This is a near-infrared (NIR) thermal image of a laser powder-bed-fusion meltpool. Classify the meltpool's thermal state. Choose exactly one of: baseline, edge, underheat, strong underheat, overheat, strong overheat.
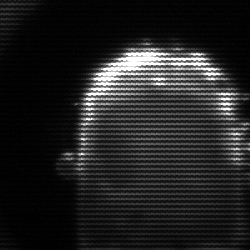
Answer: baseline